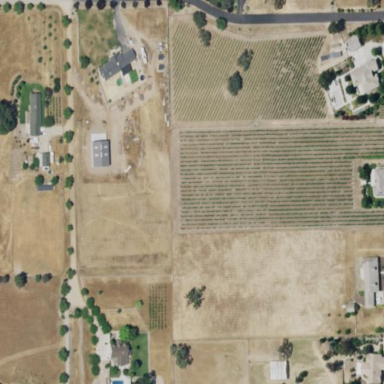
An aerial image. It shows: Vineyard growing grapes.